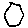
Label: hexagon